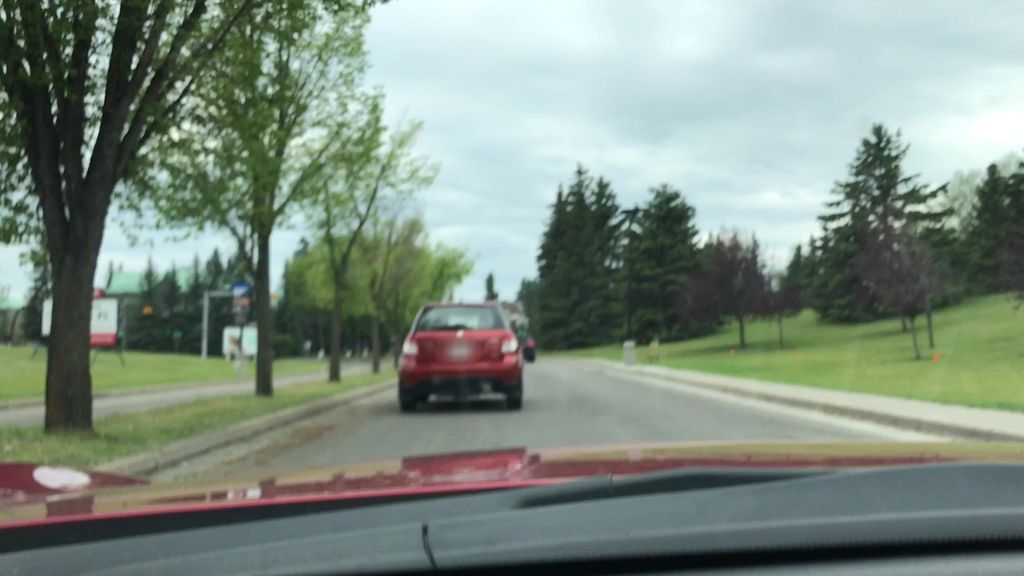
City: calgary